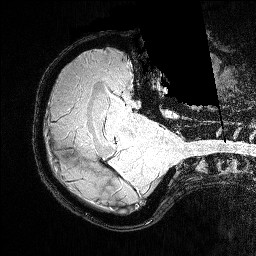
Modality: FLASH
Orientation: axial
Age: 31
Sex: female